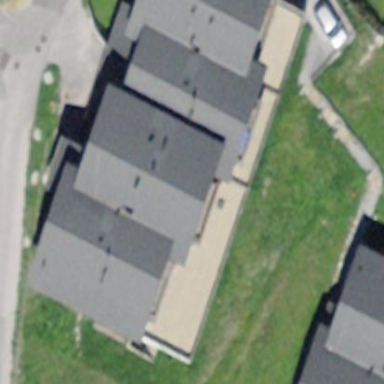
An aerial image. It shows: Building with tile roof.